Question: I am using the <URL> With Google Maps v2 play services.
I cannot able to view the markers having the same locations. The cluster shows as 10 and I cannot able to view those 10 markers even with the max zoom. I want to know the possibility of where to add the offset to the markers with same locations. Is there any predefined methods involved in the cluster utility to overcome this problem.
Thanks in advance.

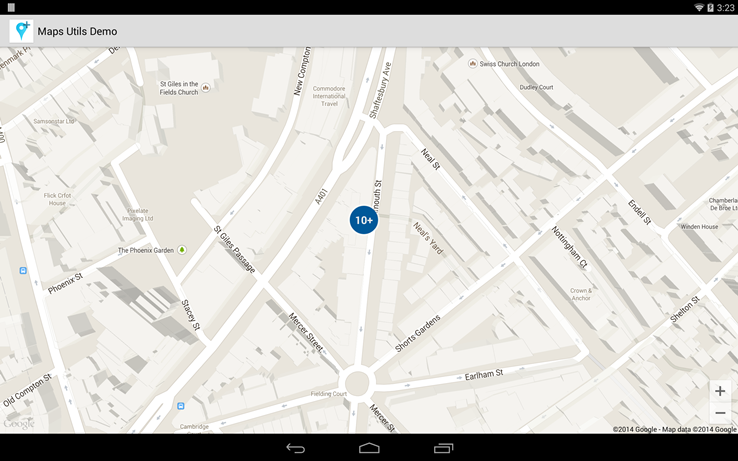
Answer: Finally, i found a work around to overcome this problem. Sorry for answering to my own question, it may help some.
Just changed a private method in 'DefaultClusterRenderer' from Utility library. It has a method,
'''
protected boolean shouldRenderAsCluster(Cluster<T> cluster)
'''
Change the above method to return false if map goes to maximum or specific zoom level. If I zoom the map to maximum level, it shows all markers in the map in same location it may appear as single marker since it is in same location. To show the marker info/details for all markers, then I displayed the list of marker details when marker clicks. It will be handled on your 'Activity',
'''
public boolean onClusterItemClick(Object item)
'''